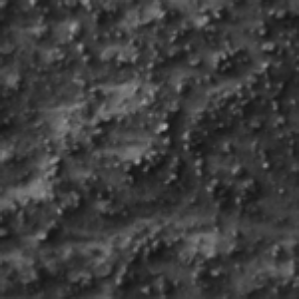
Label: frost